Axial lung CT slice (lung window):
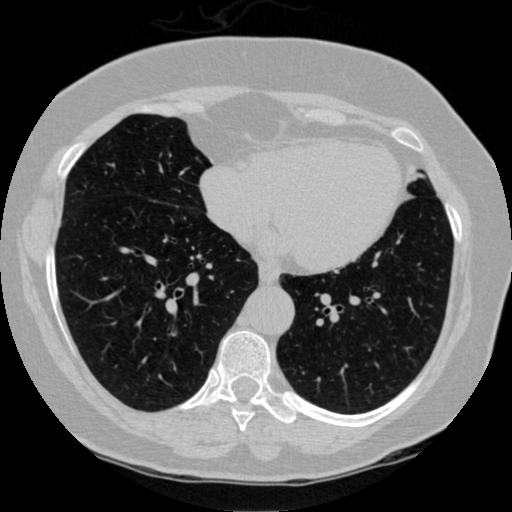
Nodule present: no